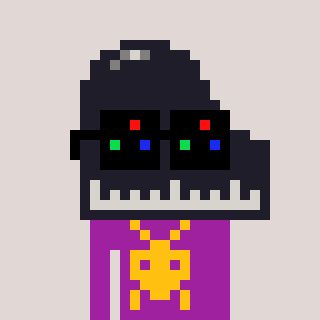
a pixel art character with square black sunglasses, a piano-shaped head and a magenta-colored body on a warm background